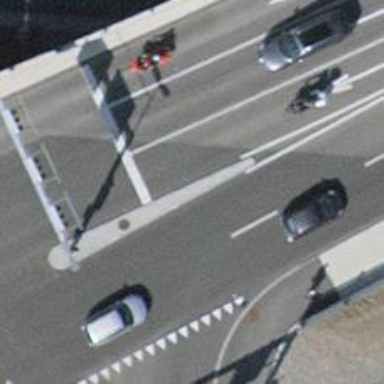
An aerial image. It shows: Primary highway on asphalt bridge.